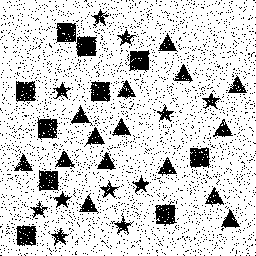
Squares: 10
Triangles: 15
Stars: 11
Total shapes: 36